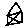
Label: house